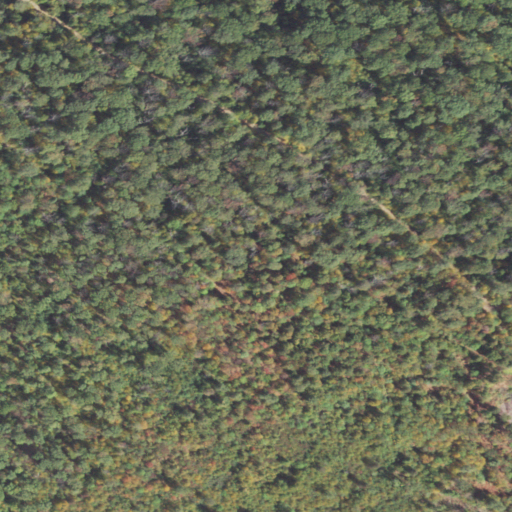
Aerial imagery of mountain in Pennsylvania named Curve Mountain containing only deciduous forest